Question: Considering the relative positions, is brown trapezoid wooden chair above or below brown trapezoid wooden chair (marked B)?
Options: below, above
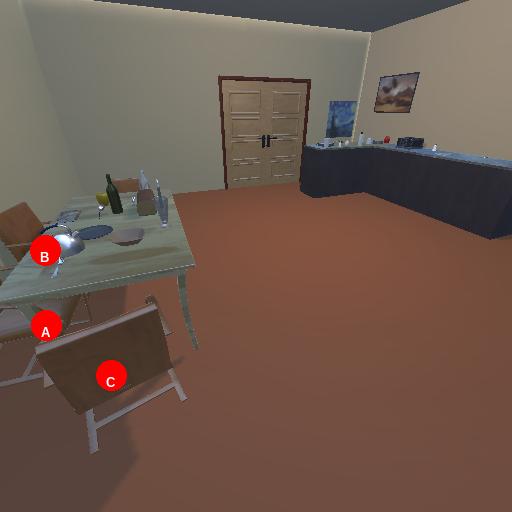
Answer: below